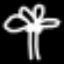
Label: palm tree